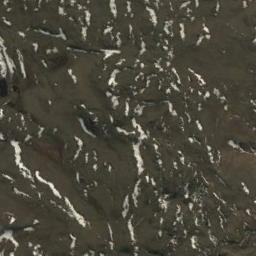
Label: desert